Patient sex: F
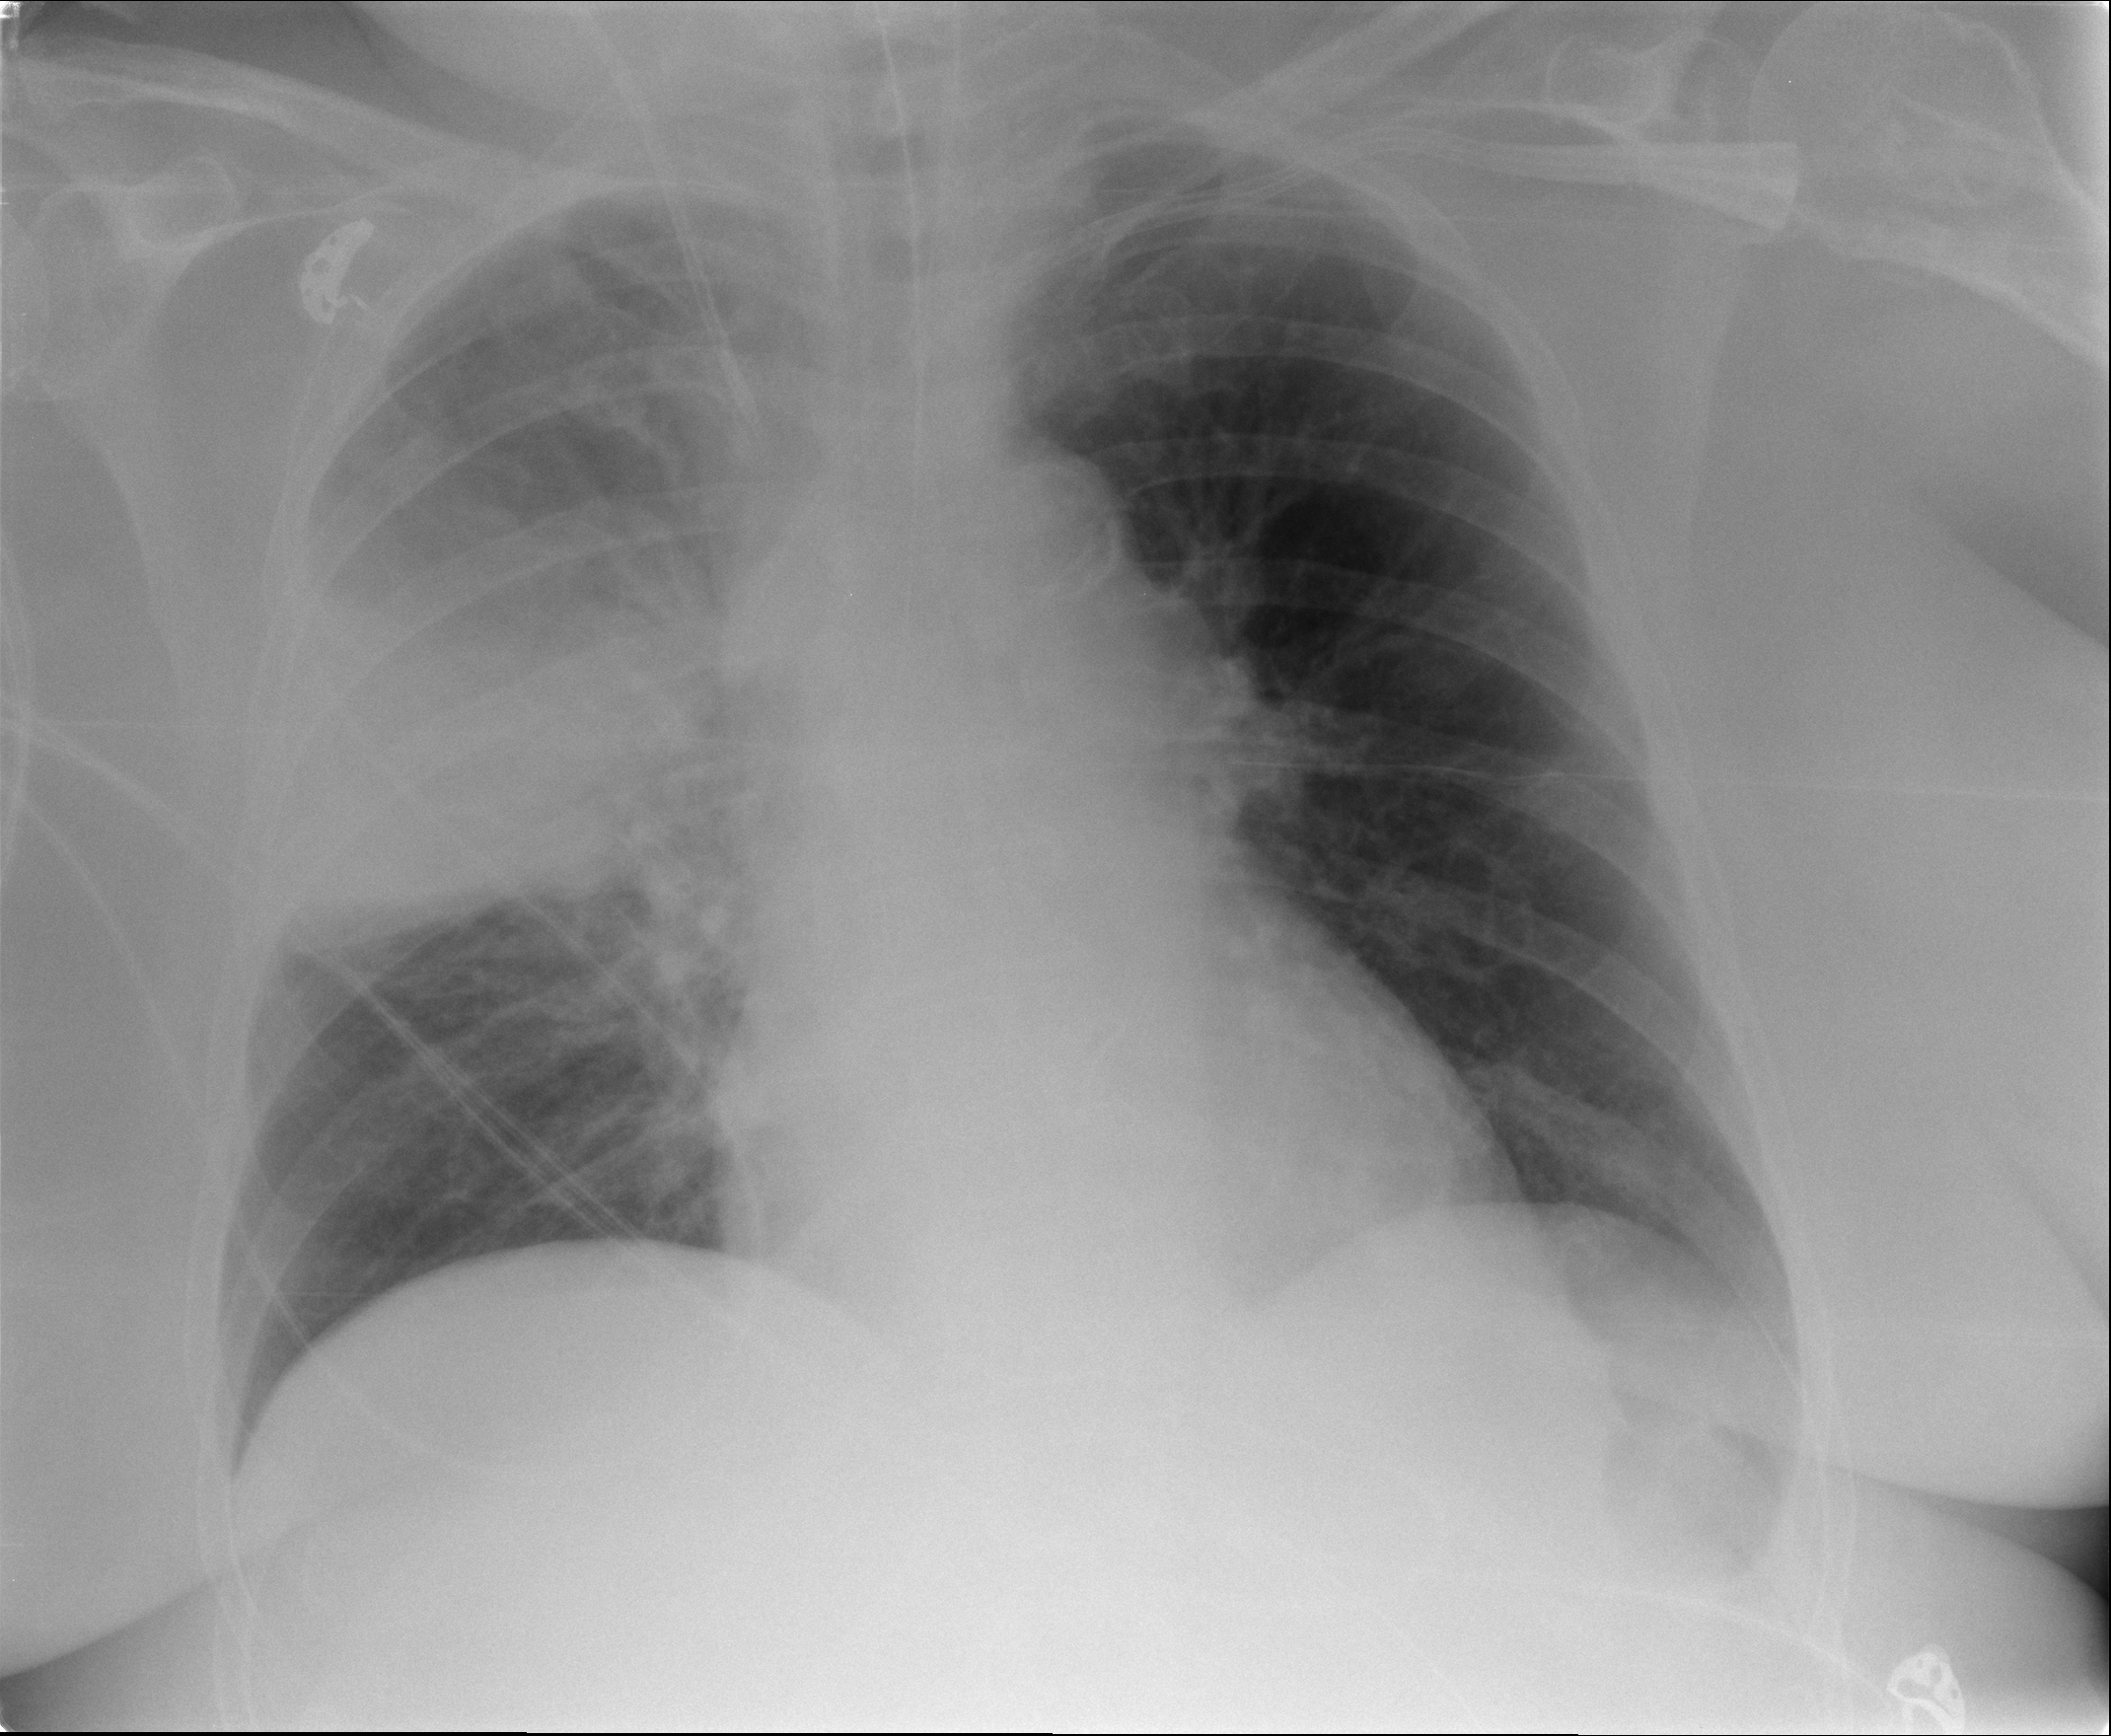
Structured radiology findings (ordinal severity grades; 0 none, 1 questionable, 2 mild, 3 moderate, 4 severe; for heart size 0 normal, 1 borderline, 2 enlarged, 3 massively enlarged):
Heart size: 0
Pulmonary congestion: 0
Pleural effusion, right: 0
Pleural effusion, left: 0
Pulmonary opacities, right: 3
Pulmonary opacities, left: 0
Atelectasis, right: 2
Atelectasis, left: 0